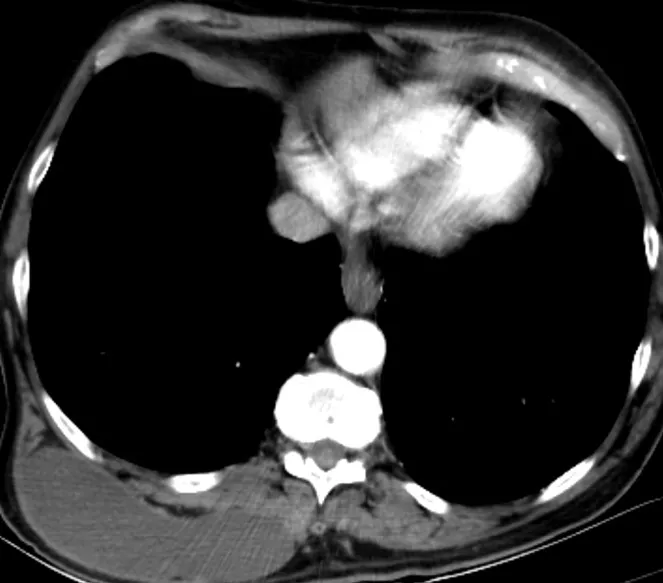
CT Scan of the Chest showing a 10 cm x 10 cm cystic lesion in the right thoracic region.
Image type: radiology (ct)